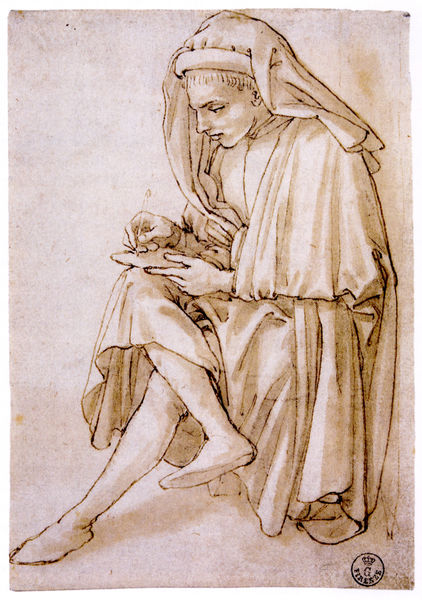
Titel: Sitzender Jüngling beim Zeichnen
Künstler: Maso Finiguerra
Standort: Florenz
Institution: Gabinetto Disegni e Stampe degli Uffizi
Schlagwörter: feder, hand, mann, schatten, umhang, mädchen, sitzen, braun, elegant, frau, haar, kleid, kreide, profil, schwarz, skizze, weiss, zeichnung, blick, tuch, jung, wand, arm, falten, gesicht, kleidung, hände, niederlande, signatur, öl, gewand, mantel, sitzend, stoff, decke, blatt, locken, renaissance, schön, beine, kopfbedeckung, bein, papier, ecke, schuhe, studie, grafik, graphik, ballettschuhe, sepia, lehnen, tafel, kopftuch, konzentriert, faltenwurf, junge, knie, umriss, gestalt, barfuss, tusche, buch, kohle, clown, jugend, stich, konturen, nonne, bleistift, stempel, entwurf, stift, schoss, jüngling, junger mann, zeichnen, schreiben, mittelalter, strumpfhose, schreiber, zeichner, überkreuzt, schnabelschuhe, italienisch, silberstift, eingehüllt, eichnung, guys, gekreuzte beine, schreibakt, scneidersitz, zeichnunen, sitzned, bleistift spitzen